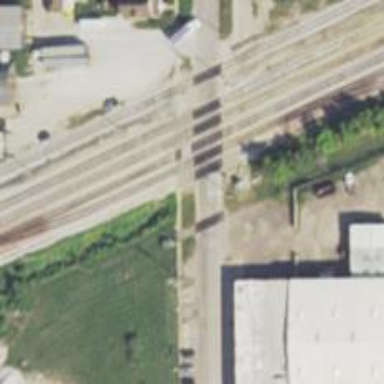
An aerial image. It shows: Abandoned railway.